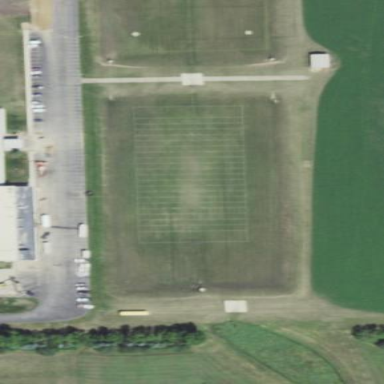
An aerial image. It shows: American football pitch for leisure and sport activities.